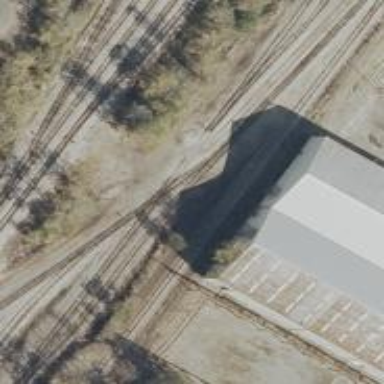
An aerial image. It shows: Railway spur service.